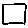
Label: square